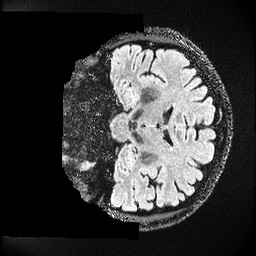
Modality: FLAIR
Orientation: coronal
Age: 37
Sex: male
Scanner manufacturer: ge
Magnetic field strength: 3 T
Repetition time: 4.802 s
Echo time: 0.1162 s